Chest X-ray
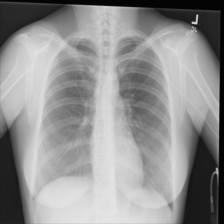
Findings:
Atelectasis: negative
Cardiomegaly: negative
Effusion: negative
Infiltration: negative
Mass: negative
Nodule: negative
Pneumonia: negative
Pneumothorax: negative
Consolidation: negative
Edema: negative
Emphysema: negative
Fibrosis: negative
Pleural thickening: negative
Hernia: negative